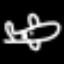
Label: airplane